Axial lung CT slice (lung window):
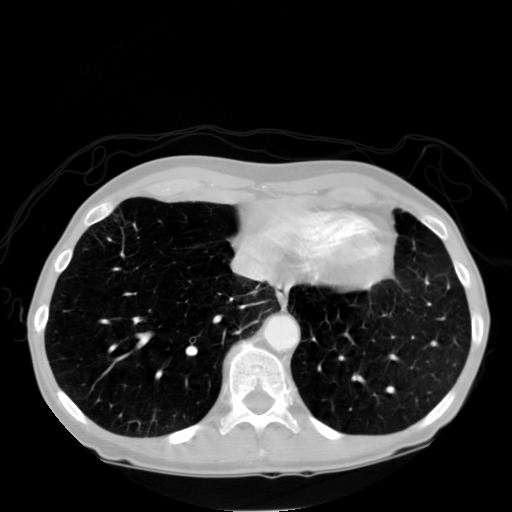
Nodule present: no